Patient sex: M
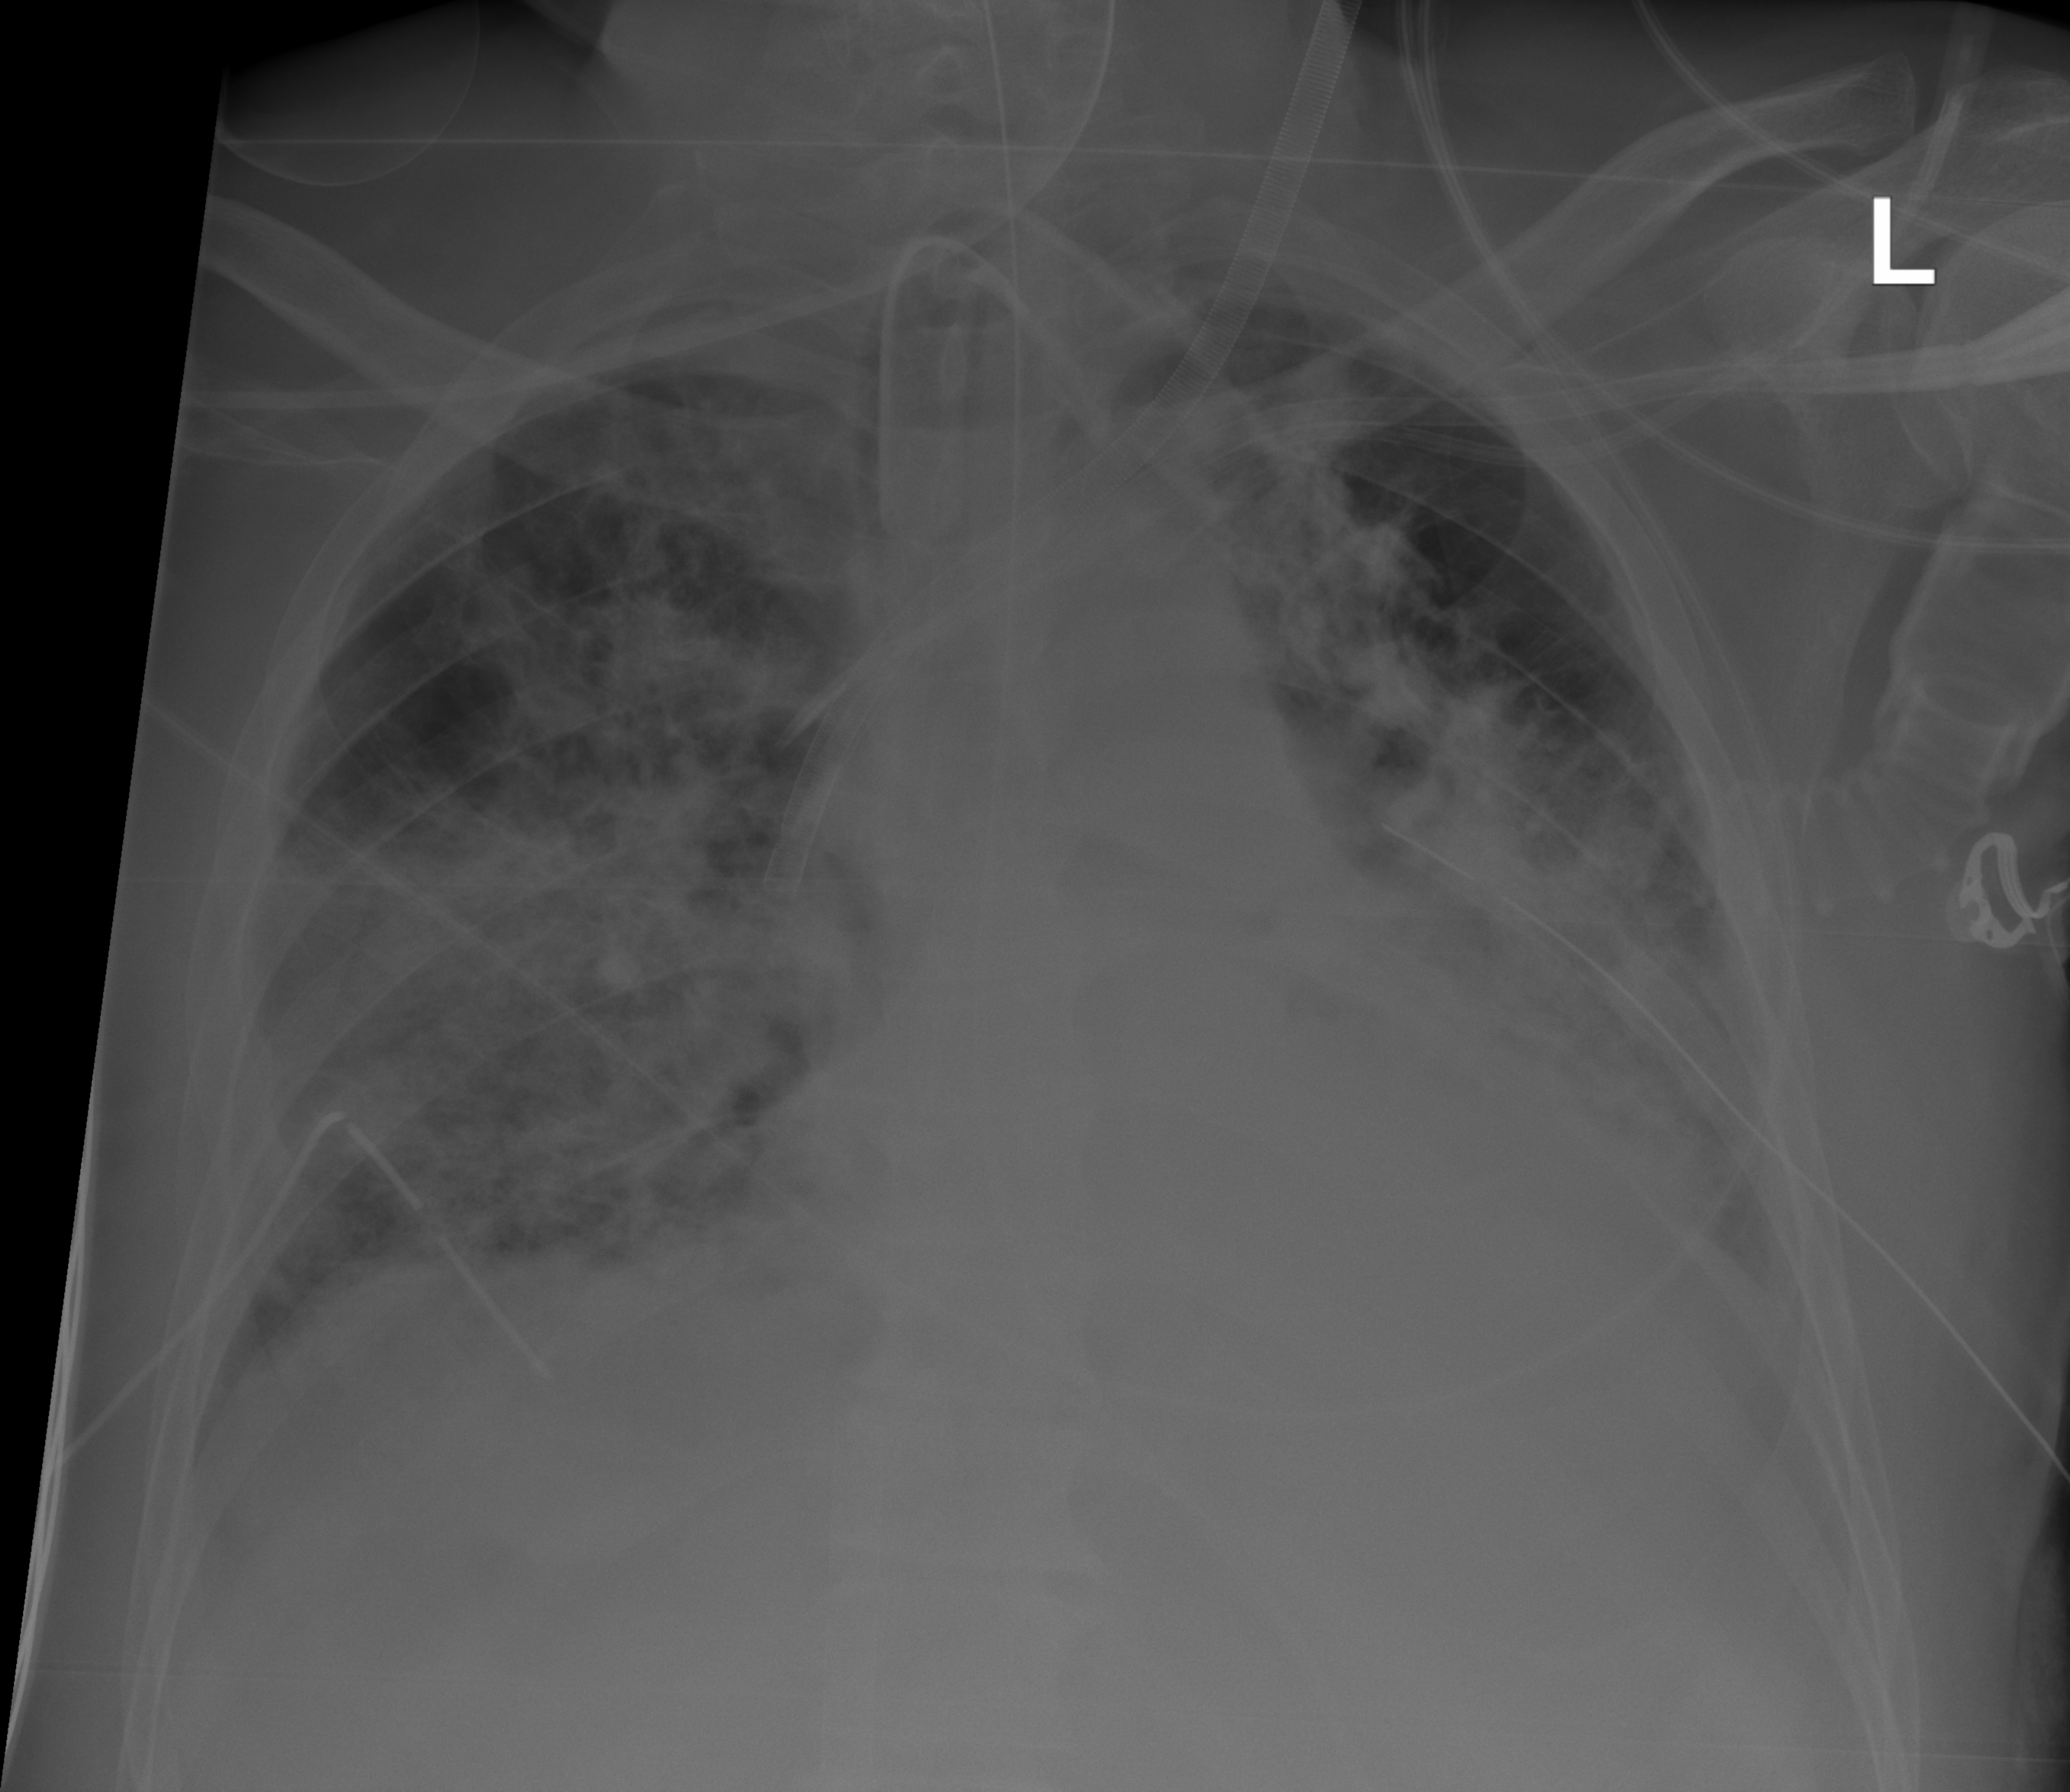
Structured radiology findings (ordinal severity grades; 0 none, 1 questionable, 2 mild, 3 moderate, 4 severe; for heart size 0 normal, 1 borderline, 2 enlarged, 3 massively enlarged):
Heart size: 2
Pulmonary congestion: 1
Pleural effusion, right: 2
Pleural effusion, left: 2
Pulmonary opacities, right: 3
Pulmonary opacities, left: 3
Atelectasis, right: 3
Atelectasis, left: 3